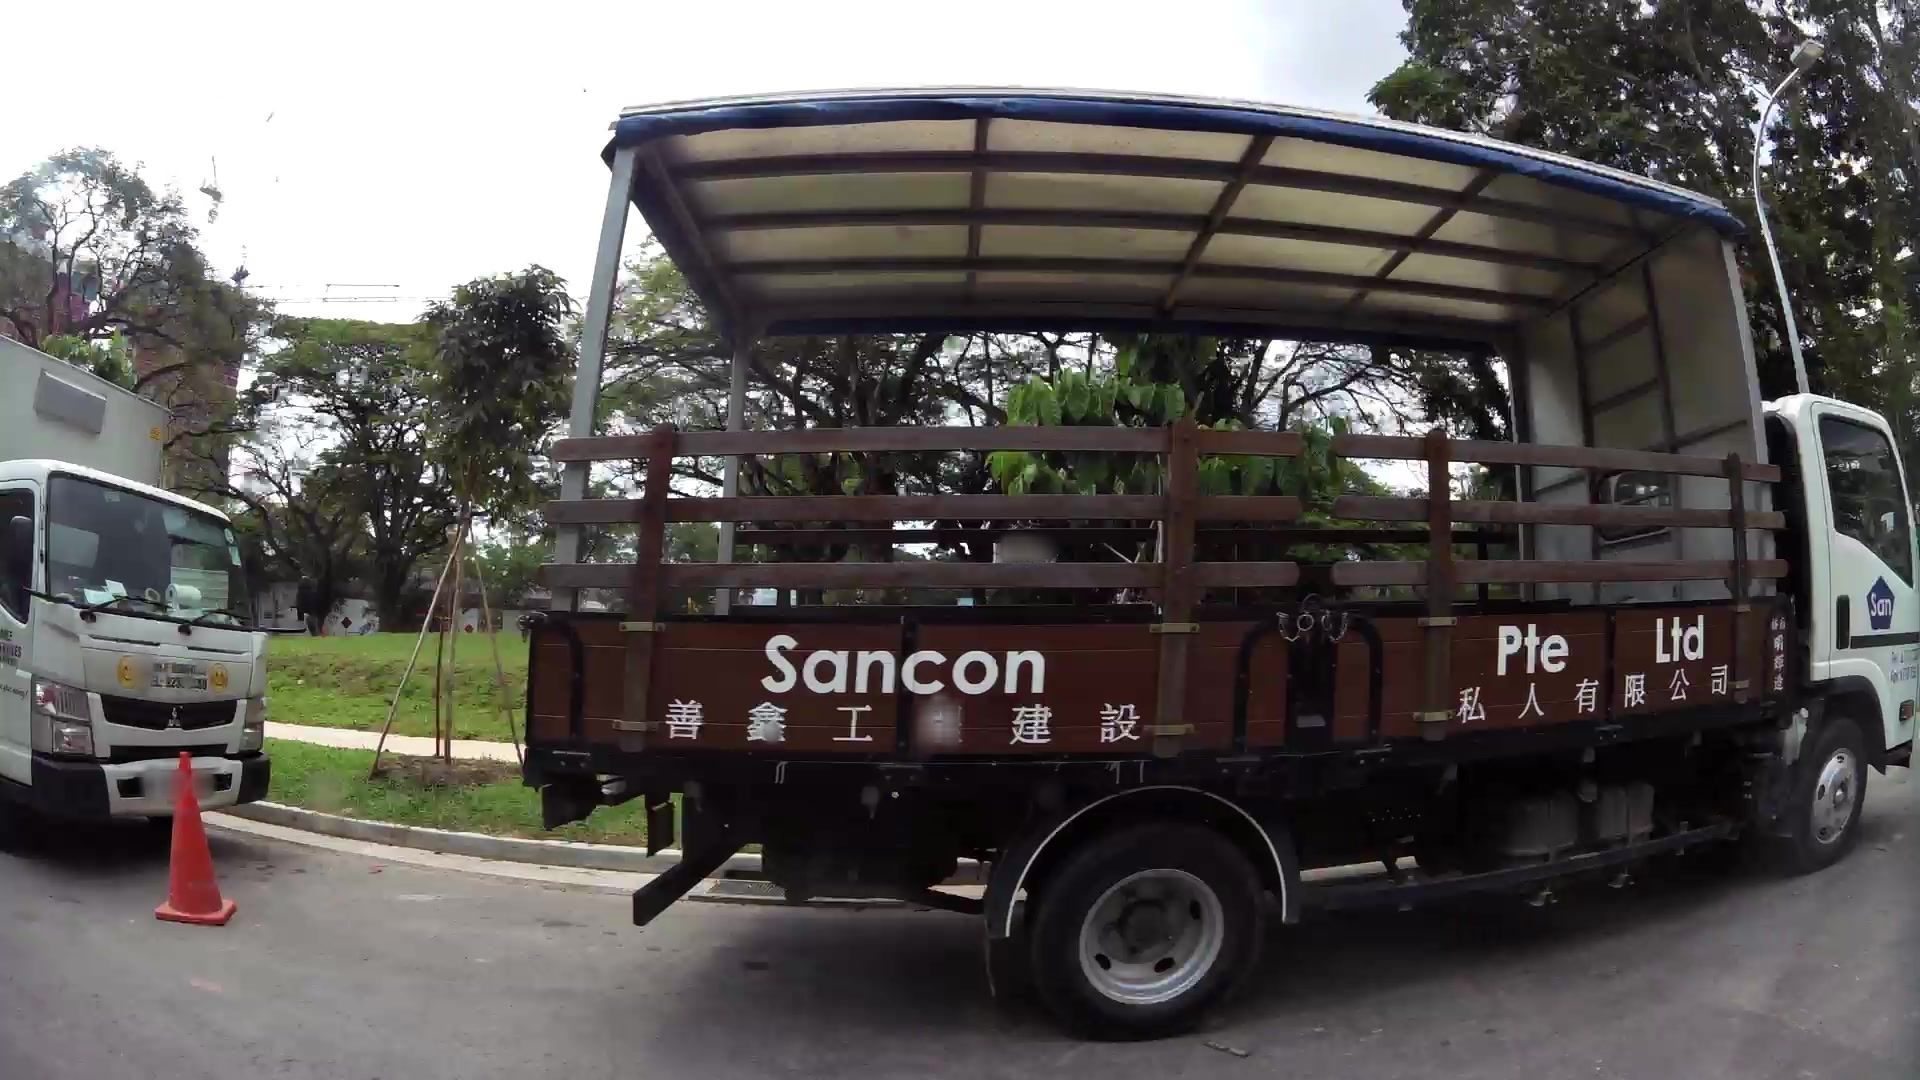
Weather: clear
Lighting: day
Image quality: good
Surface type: walking surface
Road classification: footway
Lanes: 2
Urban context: urban centre
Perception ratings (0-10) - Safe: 3.65, Lively: 1.67, Beautiful: 2.26, Boring: 6.37, Depressing: 6.82, Wealthy: 4.7